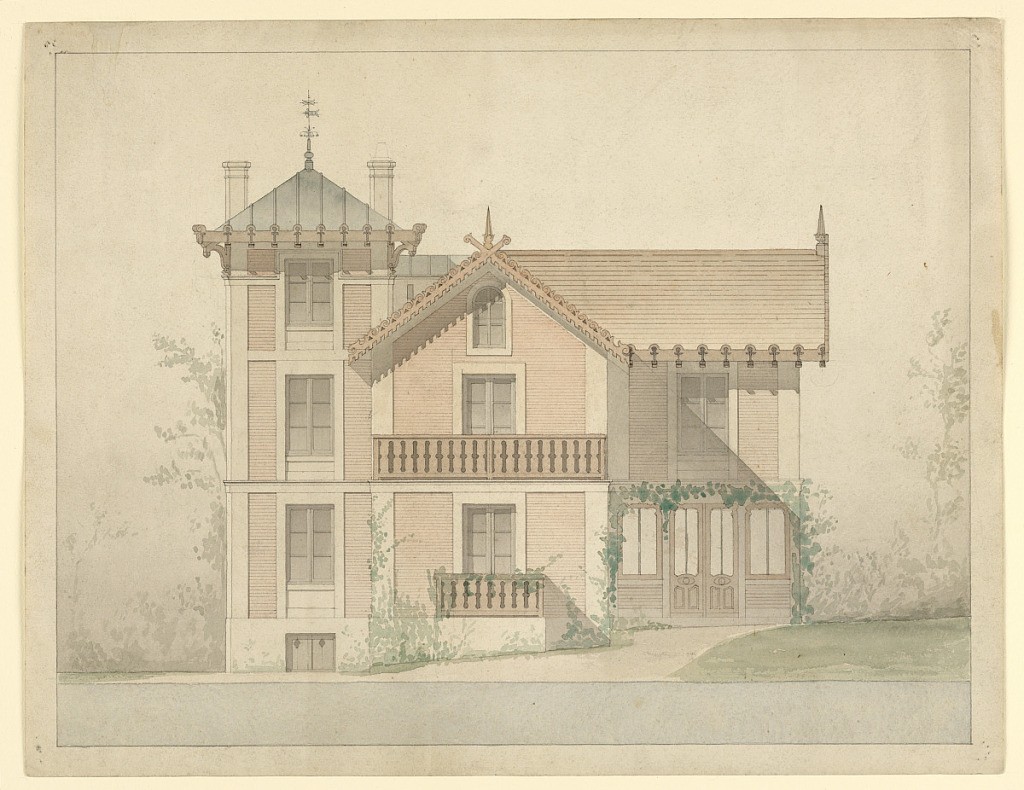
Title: Architectural project for the house of P.J. Hetzel
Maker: Eugène Emmanuel Viollet-le-Duc, French, 1814 – 1879
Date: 1874
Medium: Watercolor, pen and black ink, and graphite on heavy off-white wove paper
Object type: Drawing
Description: Architectural plan for Jules Hetzel House, 2 rue Emmanuel-Giraud [formely, 4 rue des charrons, at Bellvue], Sèvres (Hauts-de Deine), France. Proposed alteration, elevation of main facade.